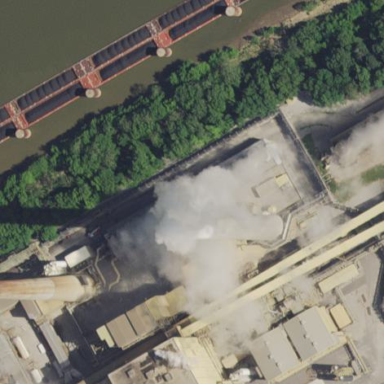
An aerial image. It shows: Industrial building used for cooling purposes.